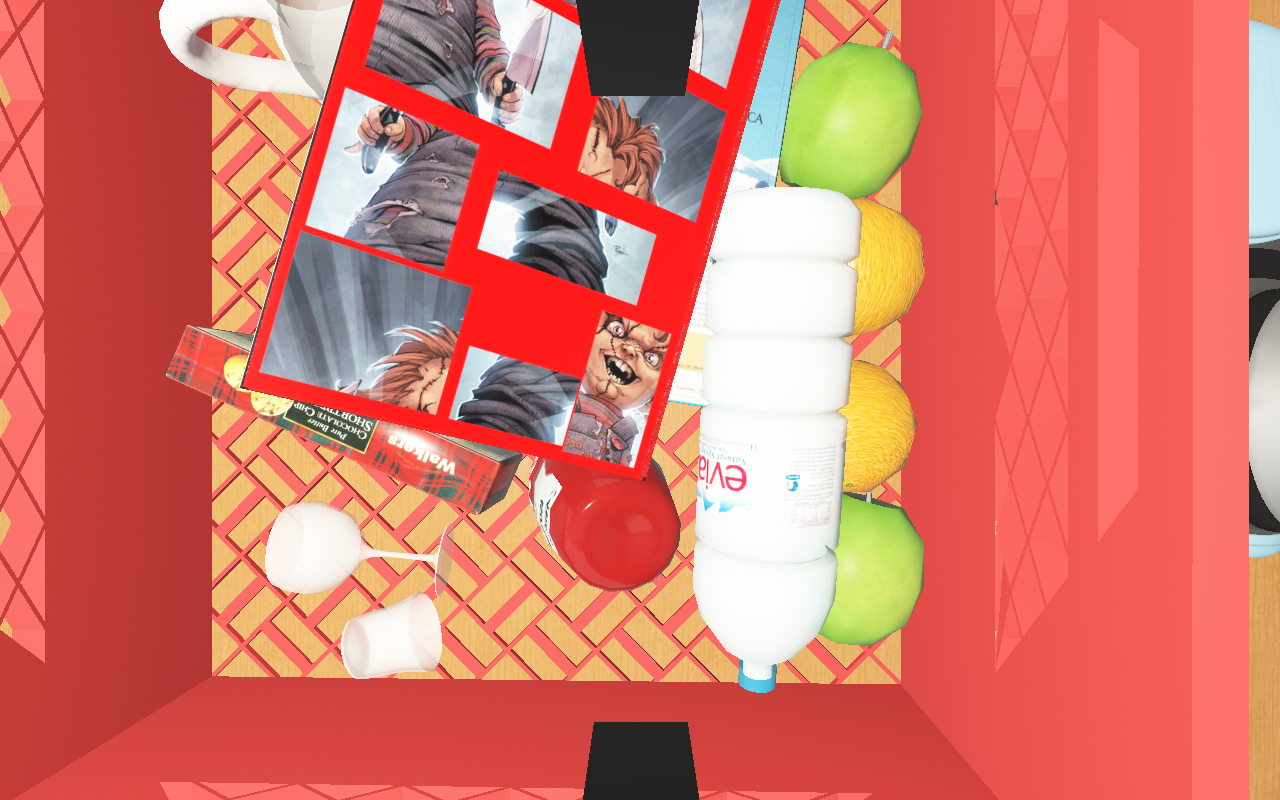
Objects in the scene:
carafe
water bottle
apple
orange
orange
wineglass
honey jar
cereal box
cereal box
biscuit box